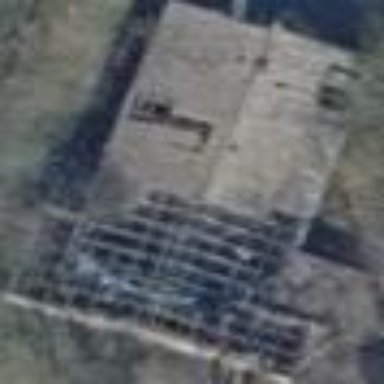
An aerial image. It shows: Ruins of building.